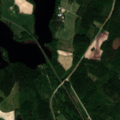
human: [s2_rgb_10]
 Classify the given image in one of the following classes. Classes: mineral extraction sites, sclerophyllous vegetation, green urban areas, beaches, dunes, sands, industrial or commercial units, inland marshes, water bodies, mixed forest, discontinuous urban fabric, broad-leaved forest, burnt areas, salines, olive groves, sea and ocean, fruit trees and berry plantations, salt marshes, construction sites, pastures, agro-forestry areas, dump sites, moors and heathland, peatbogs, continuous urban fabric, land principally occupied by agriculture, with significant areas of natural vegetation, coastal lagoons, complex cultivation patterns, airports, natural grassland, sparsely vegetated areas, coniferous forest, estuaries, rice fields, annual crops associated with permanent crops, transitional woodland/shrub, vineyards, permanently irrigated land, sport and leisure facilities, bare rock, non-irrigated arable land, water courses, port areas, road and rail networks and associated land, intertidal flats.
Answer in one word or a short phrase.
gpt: land principally occupied by agriculture, with significant areas of natural vegetation, broad-leaved forest, mixed forest, water bodies